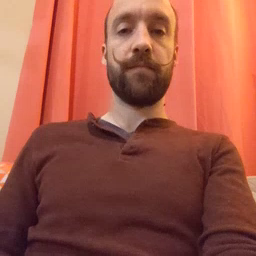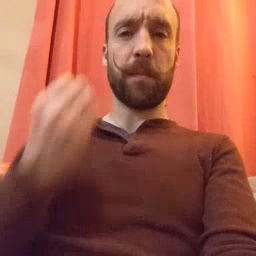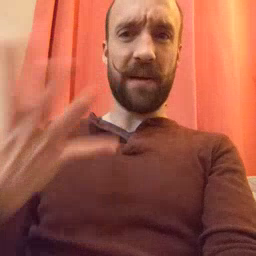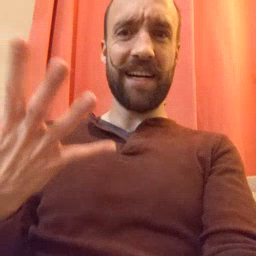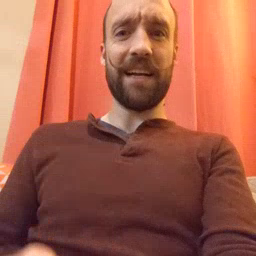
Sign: many